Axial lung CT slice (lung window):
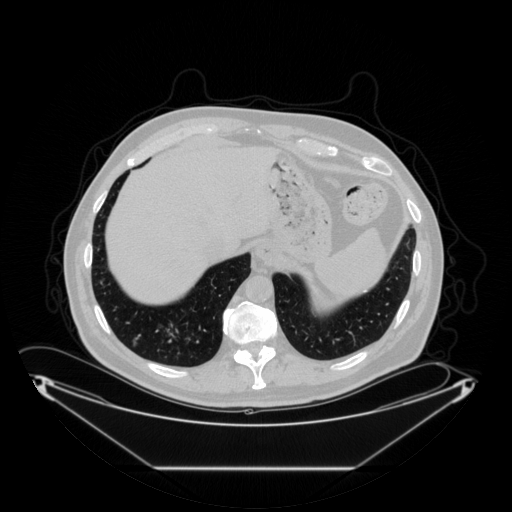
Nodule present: no